Question: I'm trying to work through Udacity's CS212 using Scala but had trouble with the Zebra Puzzle,
Some of the concepts in python just doesn't convert to Scala easily, especially for a beginner like me.

These are the codes I've managed so far,
'''
val houses = List(1, 2, 3, 4, 5)
val orderings = houses.permutations
def imright(h1: Int, h2: Int): Boolean = {
if (h1 - h2 == 1) true
else false
}
def nextto(h1: Int, h2: Int): Boolean = {
if (math.abs(h1 - h2) == 1) true
else false
}
'''
'the houses = [first, _, middle, _. _] = [1, 2, 3, 4, 5]' stumped me.
Furthermore, how do i express the 'for (red, green, ivory, yellow, blue) in orderings' in Scala? Please help me, thanks.
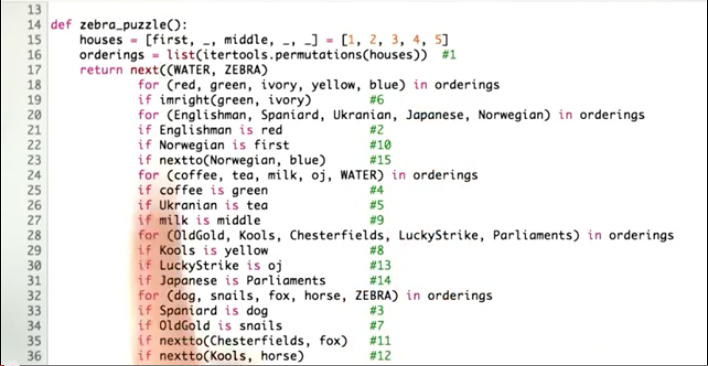
Answer: You want
'''
val houses = List(1, 2, 3, 4, 5)
val List(first, _, middle, _, _) = houses
'''
and
'''
for (List(red, green, ivory, yellow, blue) <- orderings)
'''
respectively. Also, note that in Scala these sorts of destructurings must be assigned to variables starting with a lower-case letter; upper-case indicates that it is instead supposed to match an existing variable (or throw an exception if it does not!).